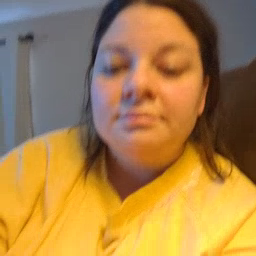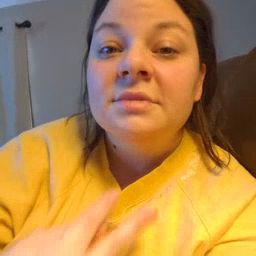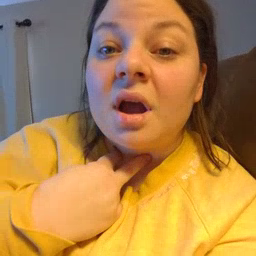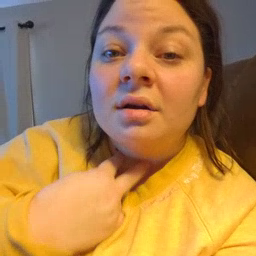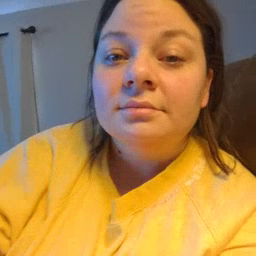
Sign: stuck